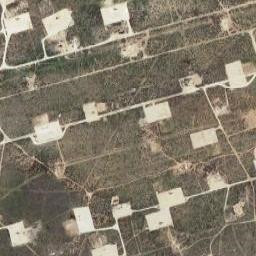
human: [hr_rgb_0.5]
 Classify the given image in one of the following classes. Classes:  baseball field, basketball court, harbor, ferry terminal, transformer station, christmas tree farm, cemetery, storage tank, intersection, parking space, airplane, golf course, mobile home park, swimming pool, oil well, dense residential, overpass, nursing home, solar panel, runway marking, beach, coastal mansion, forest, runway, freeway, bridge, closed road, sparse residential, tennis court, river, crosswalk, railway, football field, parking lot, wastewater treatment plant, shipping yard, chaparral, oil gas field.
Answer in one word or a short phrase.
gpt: oil gas field